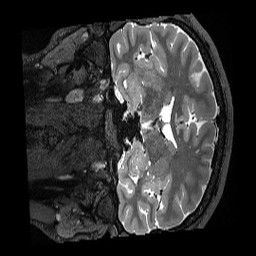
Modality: T2w
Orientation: coronal
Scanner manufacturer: siemens
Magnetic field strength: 3 T
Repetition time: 3.2 s
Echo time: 0.563 s